Field crop: tomato
Growth stage: 2
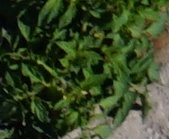
Species: tomato